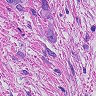
Metastatic tissue present: yes